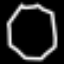
Label: octagon